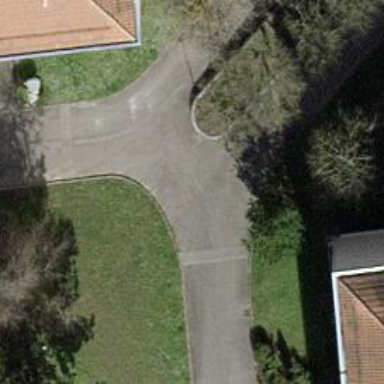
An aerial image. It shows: Pedestrian road.